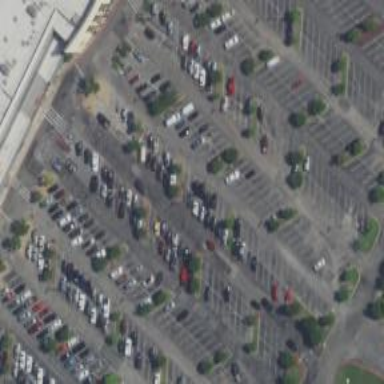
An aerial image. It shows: Trolley bay.